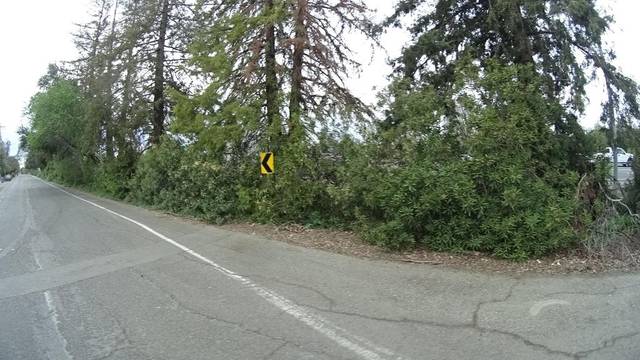
Region: United States
Coordinates: 38.539, -121.736